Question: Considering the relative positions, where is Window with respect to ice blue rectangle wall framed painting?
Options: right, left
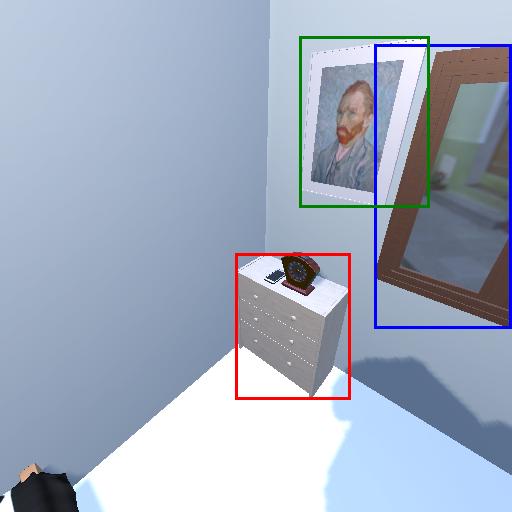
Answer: right